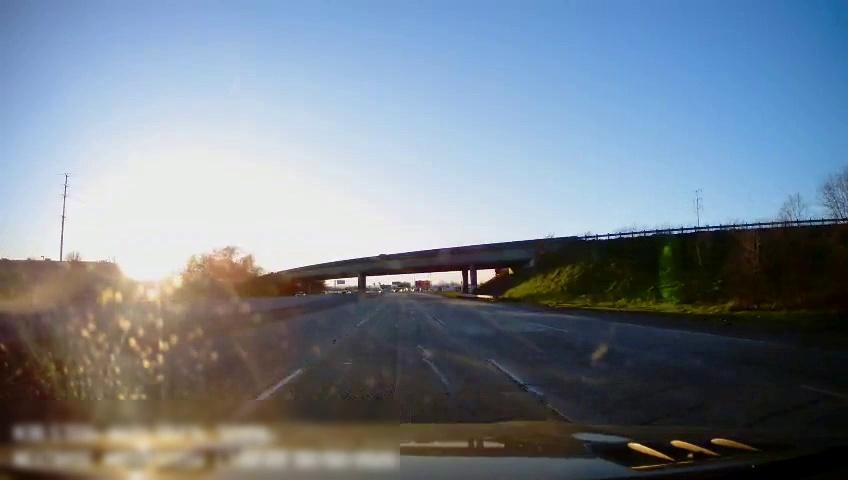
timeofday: Day
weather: Sunny
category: Drivable Space
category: Vehicles | SUV
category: Lanes | Alternate Lane
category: Lanes | Current Lane
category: Lanes | Current Lane
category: Lanes | Alternate Lane
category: Lanes | Alternate Lane